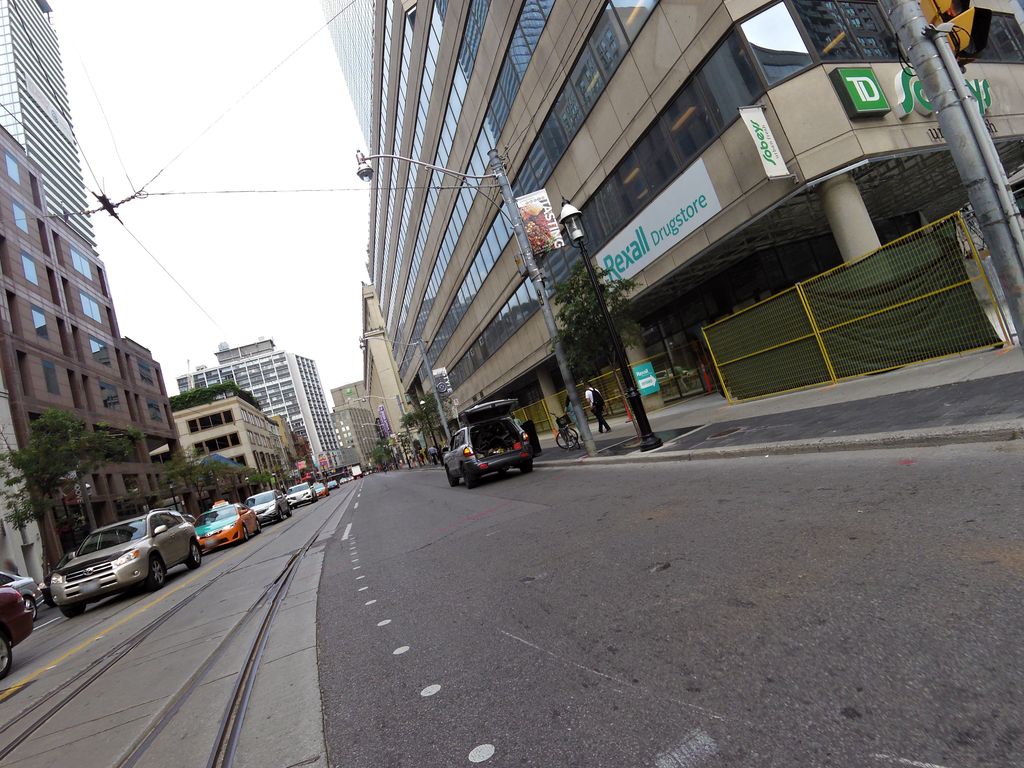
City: toronto